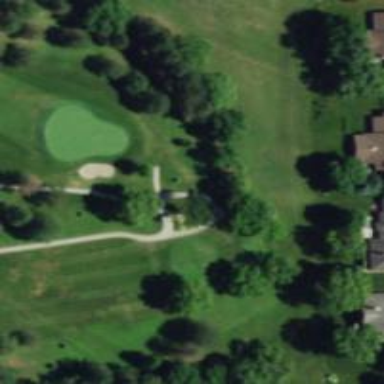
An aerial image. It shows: Service road used as golf cart path.